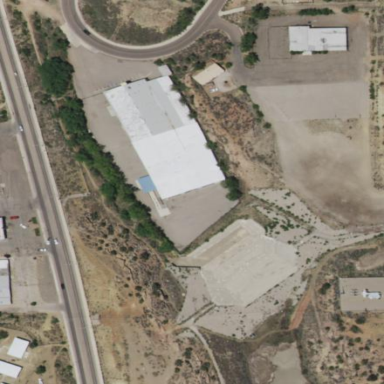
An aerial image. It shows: Warehouse building.